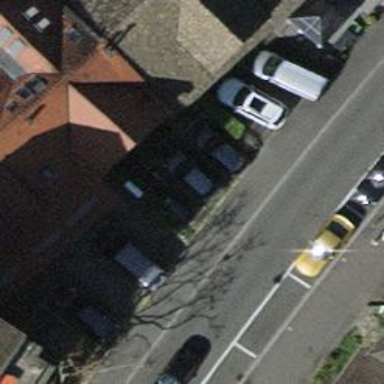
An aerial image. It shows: Parking area is available.